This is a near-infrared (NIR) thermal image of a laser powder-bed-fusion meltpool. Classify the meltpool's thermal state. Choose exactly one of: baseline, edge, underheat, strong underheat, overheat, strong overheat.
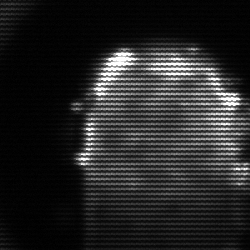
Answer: baseline